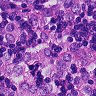
Metastatic tissue present: yes